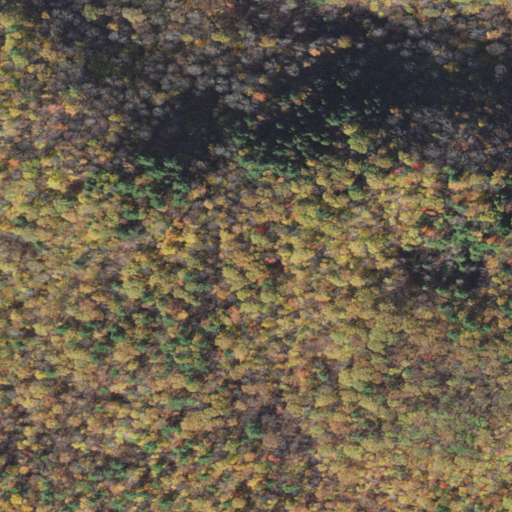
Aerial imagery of mountain in Vermont named Barker Hill containing deciduous forest, woody wetlands, and evergreen forest